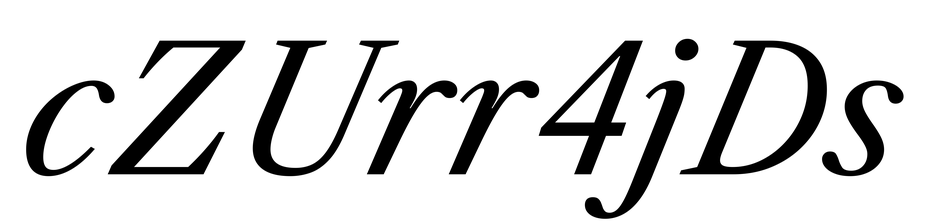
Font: LibreCaslonText-Italic_Italic